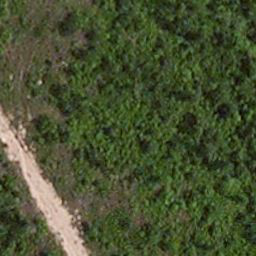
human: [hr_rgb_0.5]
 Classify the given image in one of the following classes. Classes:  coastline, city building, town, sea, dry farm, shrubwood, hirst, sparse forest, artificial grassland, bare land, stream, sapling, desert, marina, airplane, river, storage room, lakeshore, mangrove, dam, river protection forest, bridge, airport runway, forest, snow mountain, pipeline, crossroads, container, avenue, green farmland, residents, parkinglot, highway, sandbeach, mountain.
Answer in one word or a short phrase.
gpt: avenue